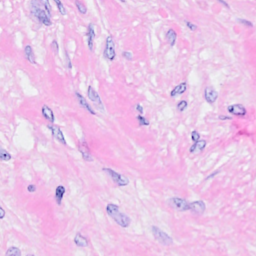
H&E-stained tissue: Breast